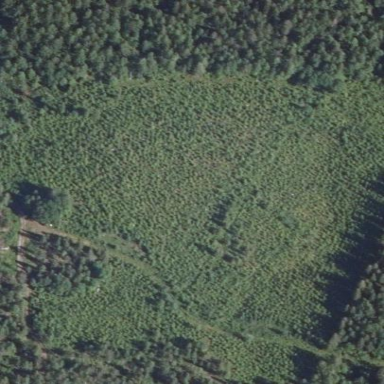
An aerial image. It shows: Clearcut area with scrub vegetation.